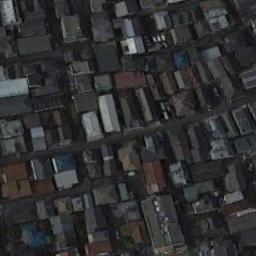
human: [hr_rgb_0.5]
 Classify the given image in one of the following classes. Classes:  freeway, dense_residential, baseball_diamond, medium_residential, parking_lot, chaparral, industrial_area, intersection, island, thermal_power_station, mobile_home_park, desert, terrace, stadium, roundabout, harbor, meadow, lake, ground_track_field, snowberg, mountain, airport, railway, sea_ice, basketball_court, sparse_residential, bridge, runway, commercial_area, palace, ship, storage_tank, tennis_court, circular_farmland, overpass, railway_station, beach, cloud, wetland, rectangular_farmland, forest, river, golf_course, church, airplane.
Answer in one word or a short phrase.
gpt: dense_residential